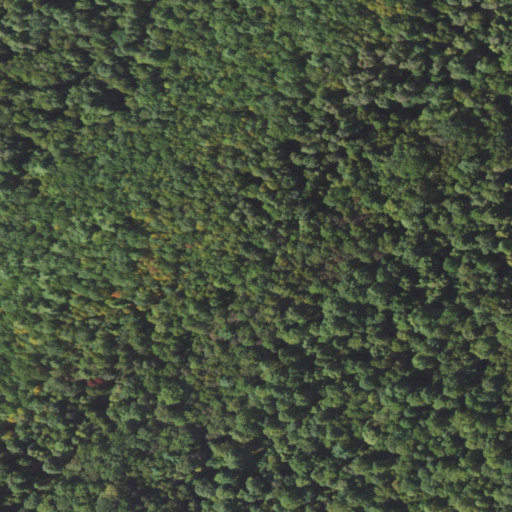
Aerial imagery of ridge(s) in Pennsylvania named Sugar Ridge containing deciduous forest and mixed forest